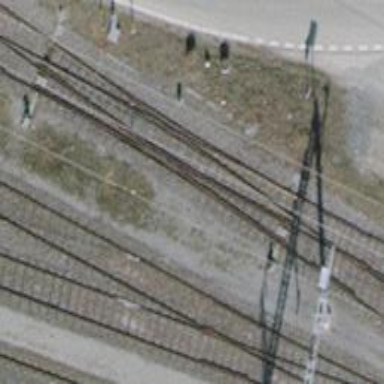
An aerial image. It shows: Railway switch.